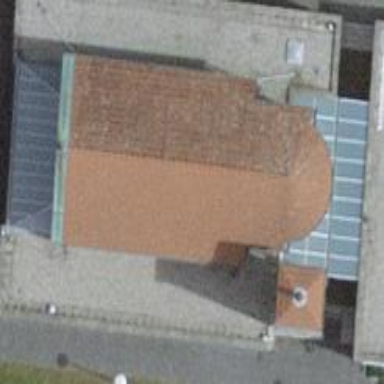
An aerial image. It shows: Church which is place of worship.